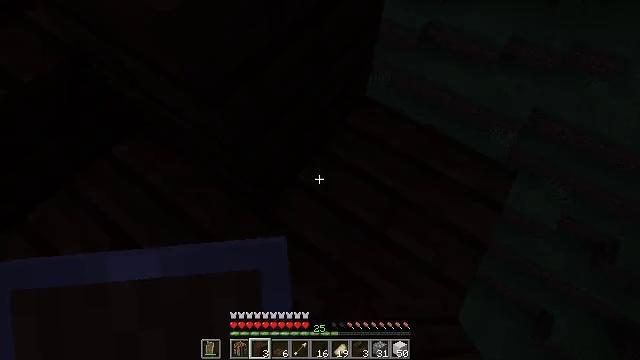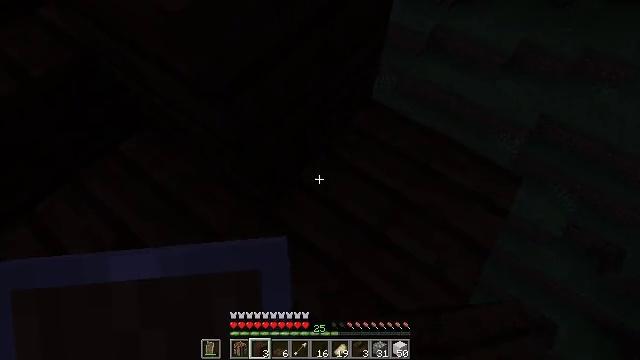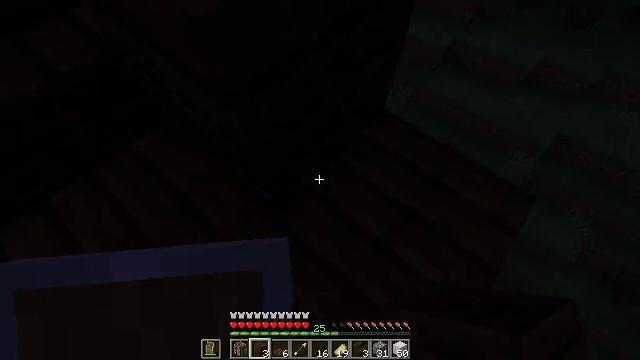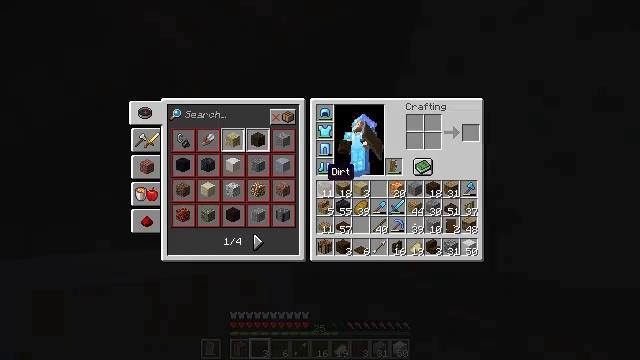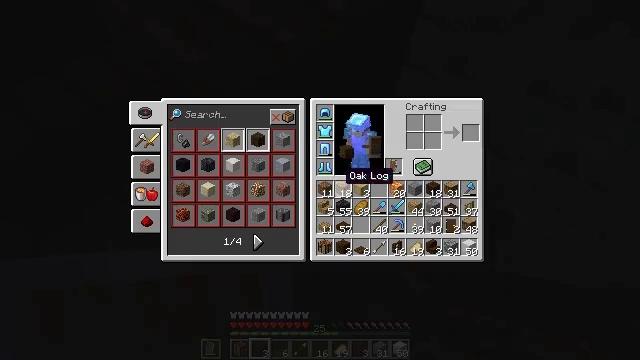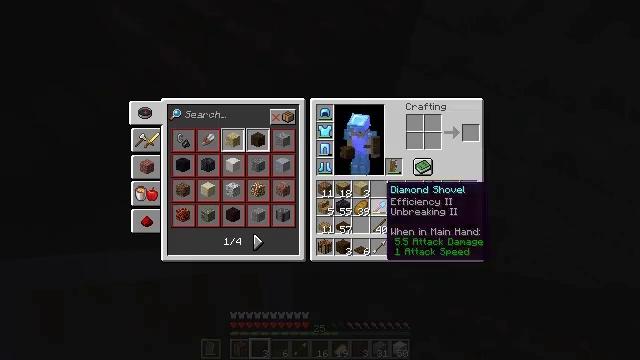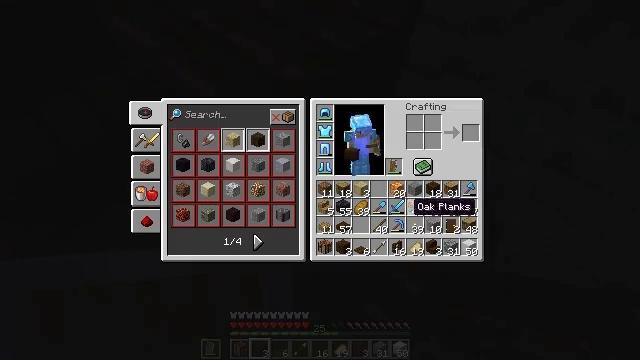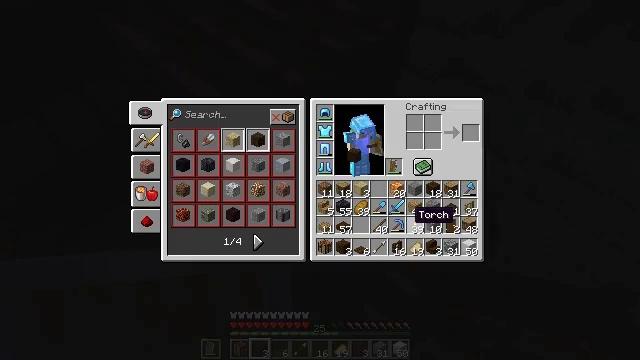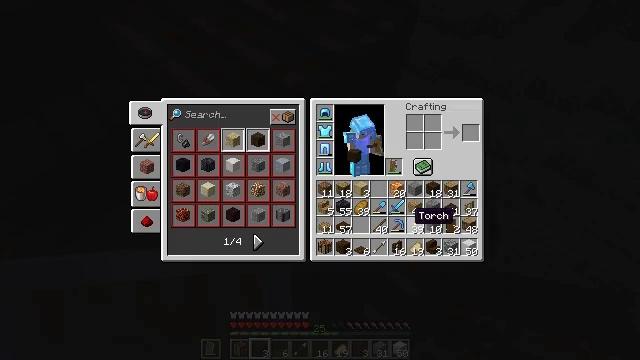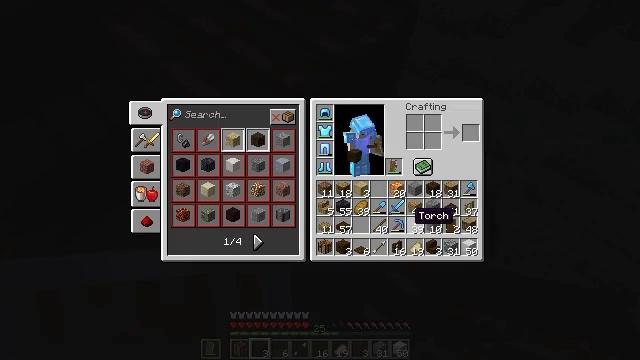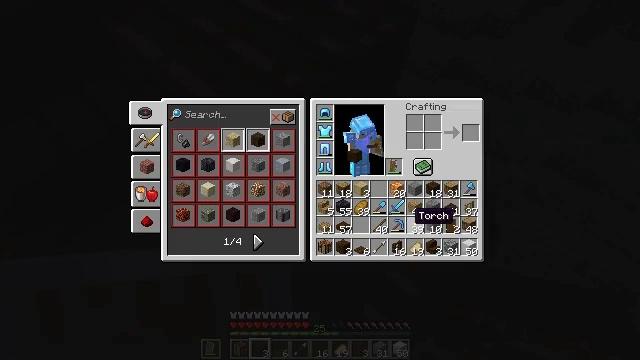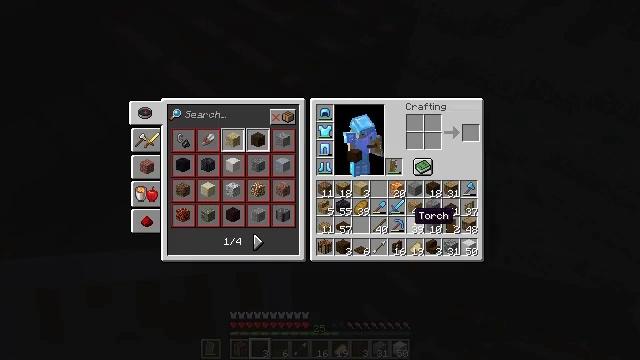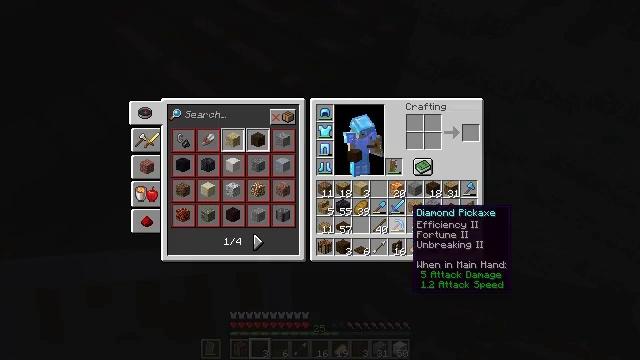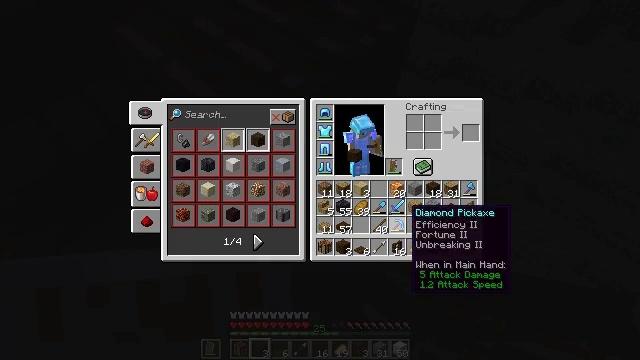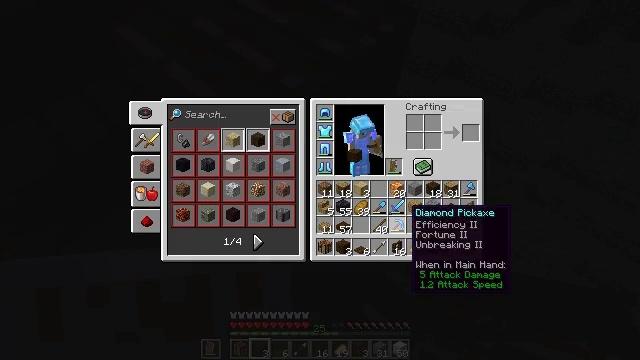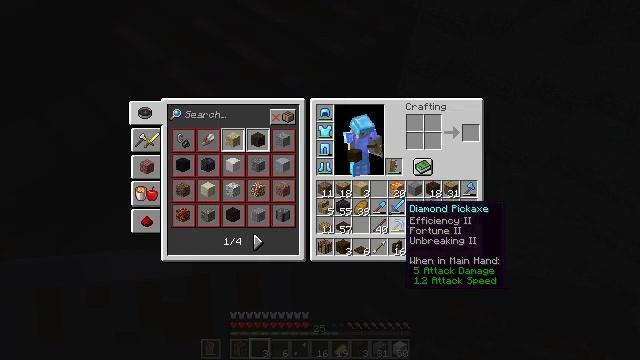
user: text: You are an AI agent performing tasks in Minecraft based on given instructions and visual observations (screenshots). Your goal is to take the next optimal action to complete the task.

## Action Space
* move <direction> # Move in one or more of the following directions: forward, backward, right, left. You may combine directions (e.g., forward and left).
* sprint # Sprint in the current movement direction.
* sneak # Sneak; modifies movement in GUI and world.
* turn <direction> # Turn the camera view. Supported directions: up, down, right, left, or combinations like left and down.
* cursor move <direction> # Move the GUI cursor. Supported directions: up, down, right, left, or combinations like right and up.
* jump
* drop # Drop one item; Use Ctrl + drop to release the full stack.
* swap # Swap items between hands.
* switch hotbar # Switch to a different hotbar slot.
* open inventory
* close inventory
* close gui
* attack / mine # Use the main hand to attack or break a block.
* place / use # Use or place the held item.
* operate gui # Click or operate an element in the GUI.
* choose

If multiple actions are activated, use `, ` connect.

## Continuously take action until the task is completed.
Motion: motion action
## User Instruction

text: Collect dark oak planks from a structure.
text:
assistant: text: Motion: sneak, turn left
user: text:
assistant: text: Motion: turn left and up
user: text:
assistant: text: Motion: turn left, open inventory
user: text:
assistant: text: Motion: sneak, cursor move right, open inventory
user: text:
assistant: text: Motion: sneak, cursor move right and down, open inventory
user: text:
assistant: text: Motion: sneak, cursor move right and down
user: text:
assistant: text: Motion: sneak, cursor move down
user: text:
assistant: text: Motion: sneak
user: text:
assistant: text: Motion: sneak
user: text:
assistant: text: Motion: sneak
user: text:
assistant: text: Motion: sneak
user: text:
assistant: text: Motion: sneak
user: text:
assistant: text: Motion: sneak
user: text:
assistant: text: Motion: sneak
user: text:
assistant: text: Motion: sneak
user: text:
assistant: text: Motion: sneak
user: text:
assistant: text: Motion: sneak, cursor move right
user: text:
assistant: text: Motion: sneak, cursor move right and up
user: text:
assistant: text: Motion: sneak, cursor move right and up
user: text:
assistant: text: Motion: sneak, cursor move right
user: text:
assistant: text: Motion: sneak
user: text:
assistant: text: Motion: sneak
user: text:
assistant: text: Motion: sneak, cursor move left
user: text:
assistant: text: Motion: sneak
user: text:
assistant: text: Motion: sneak
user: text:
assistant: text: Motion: sneak
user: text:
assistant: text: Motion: sneak
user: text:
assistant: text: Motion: sneak
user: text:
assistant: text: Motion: sneak, switch to hotbar 1
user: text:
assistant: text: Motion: sneak, switch to hotbar 1